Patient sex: F
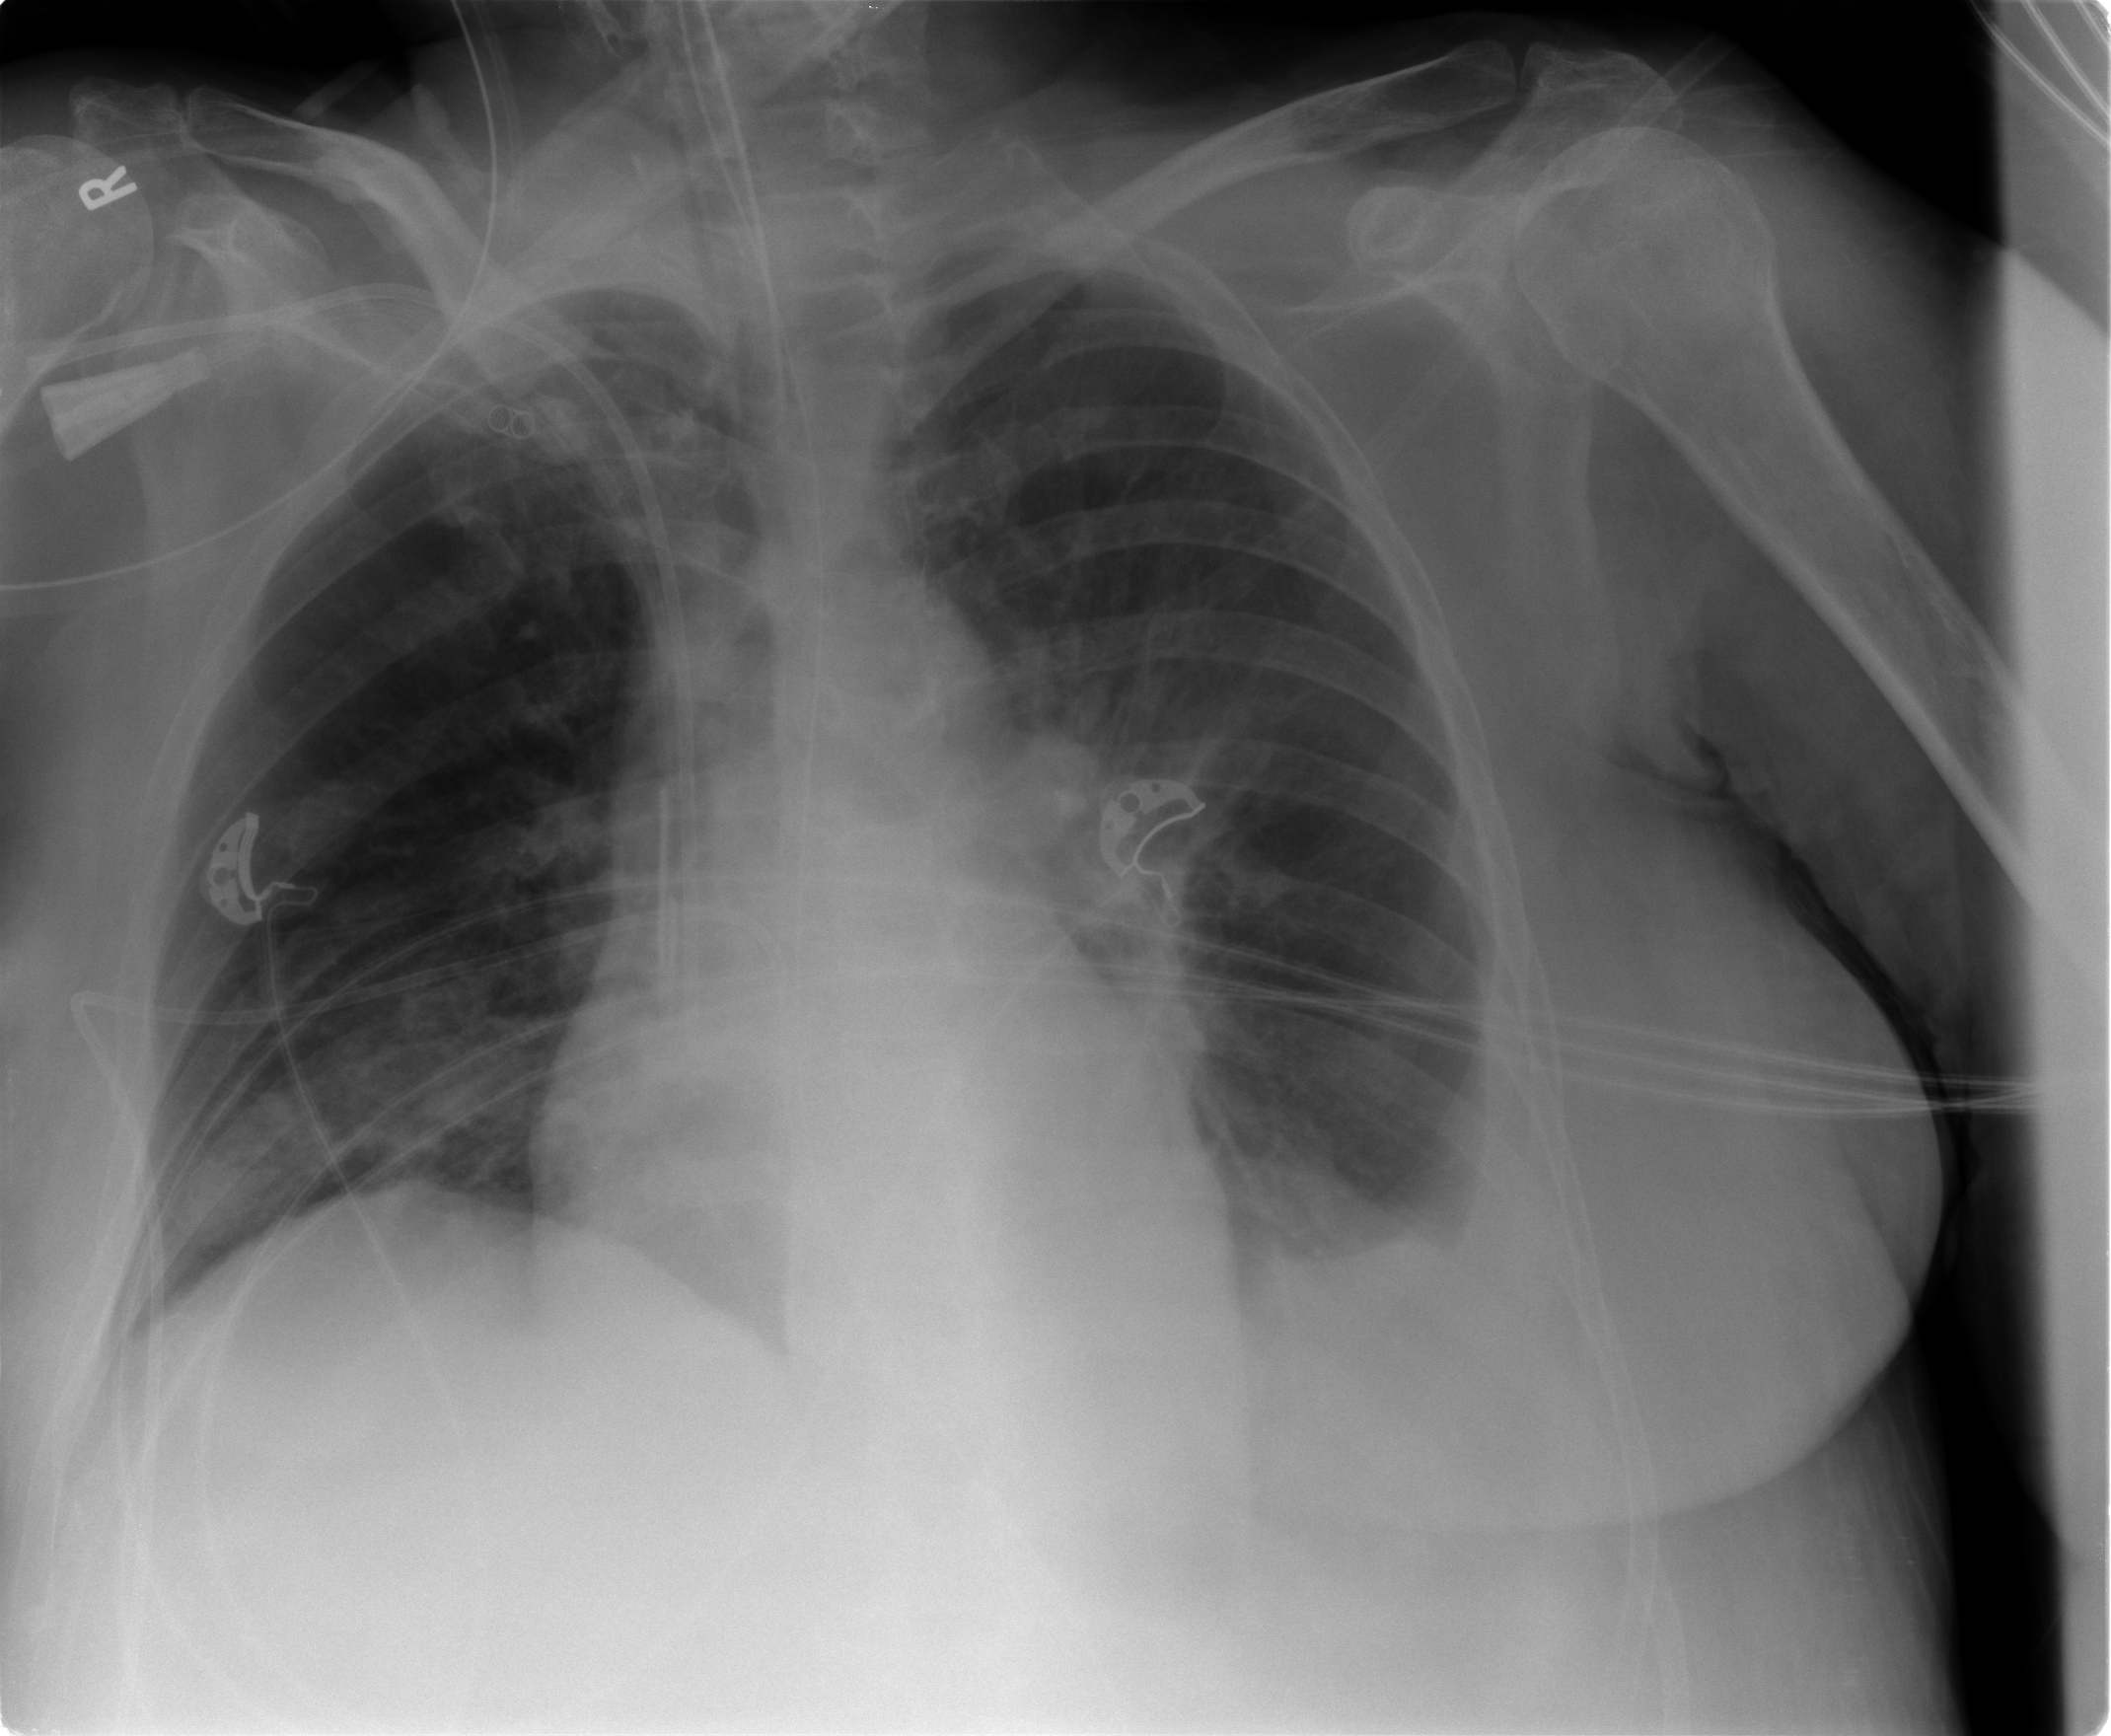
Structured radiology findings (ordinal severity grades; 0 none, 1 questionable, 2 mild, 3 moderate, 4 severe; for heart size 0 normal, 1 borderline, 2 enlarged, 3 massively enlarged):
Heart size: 1
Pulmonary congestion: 1
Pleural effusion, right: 1
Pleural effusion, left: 2
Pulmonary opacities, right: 2
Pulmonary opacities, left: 0
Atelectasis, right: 2
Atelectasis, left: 3